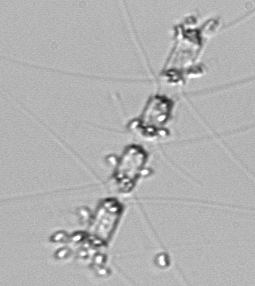
Label: Chaetoceros_didymus_TAG_external_flagellate